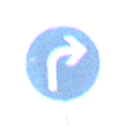
Verkehrszeichen: VorgeschriebeneFahrtrichtungRechts
Umgebung: Outdoor, Nature
Tageszeit: MorningAfternoon
Wetter: Clear
Licht: Natural
Jahreszeit: NotSpecified
Kontrast: HighContrast